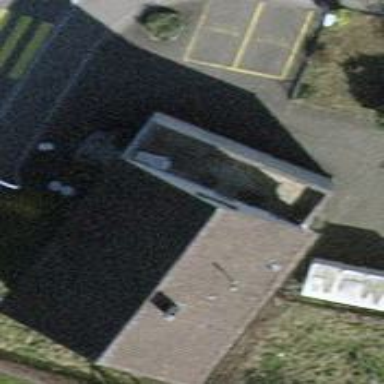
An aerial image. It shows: Convenience shop.